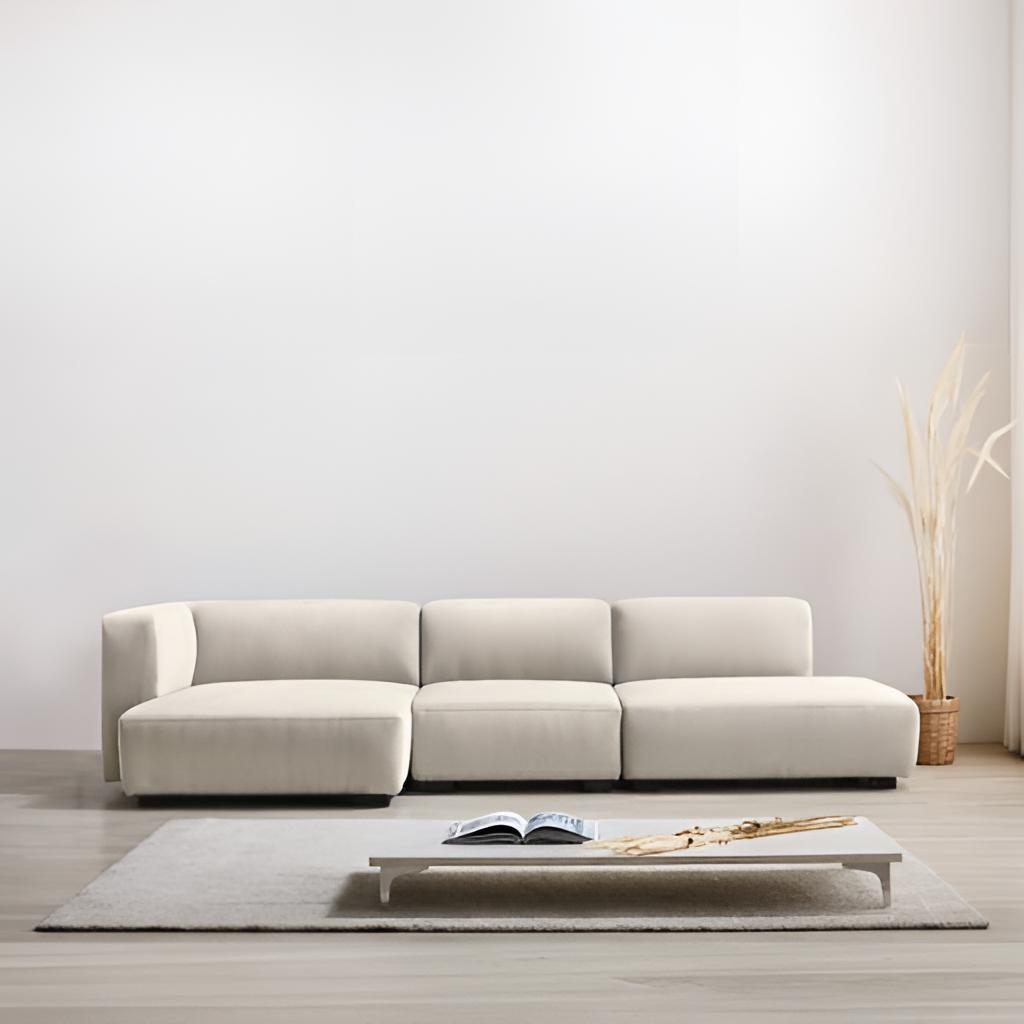
fabric sofa, living room, white paint wallpaper, with solid pattern, wood flooring, with plank pattern, minimalist